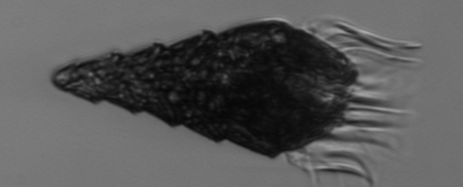
Label: Laboea_strobila